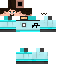
A male human skin with light skin, wearing brown long hair dressed in a blue hoodie and black pants, featuring a closed mouth.